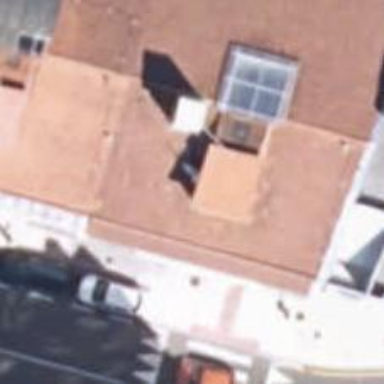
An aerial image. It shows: Furniture shop.